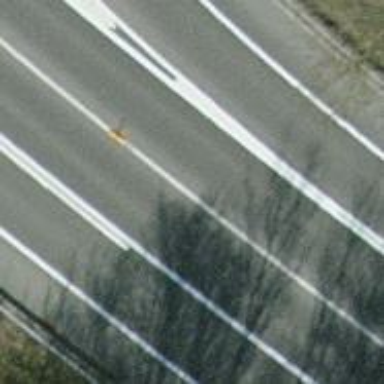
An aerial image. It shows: Motorway junction.